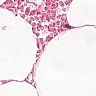
Metastatic tissue present: no